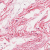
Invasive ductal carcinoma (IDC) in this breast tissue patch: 0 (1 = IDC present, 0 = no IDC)